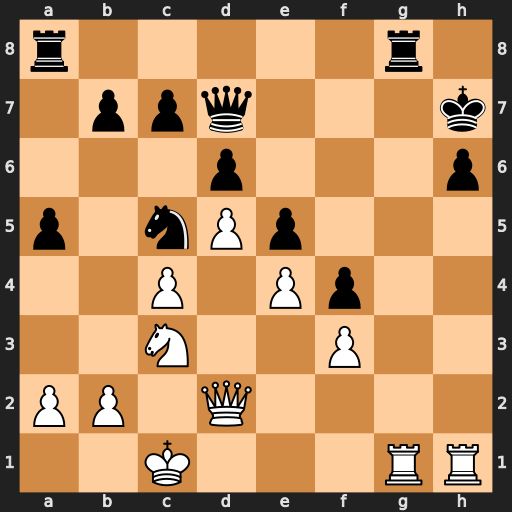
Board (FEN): r5r1/1ppq3k/3p3p/p1nPp3/2P1Pp2/2N2P2/PP1Q4/2K3RR
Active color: w
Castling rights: -
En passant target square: -
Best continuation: Rxh6+ Kxh6 Qh2+ Qh3 Qxh3#